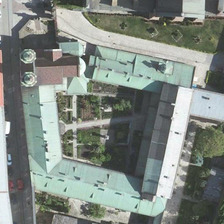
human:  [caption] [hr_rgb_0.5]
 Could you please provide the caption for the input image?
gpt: some green trees are in a church .

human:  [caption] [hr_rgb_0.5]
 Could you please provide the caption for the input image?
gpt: some green trees are in a church .

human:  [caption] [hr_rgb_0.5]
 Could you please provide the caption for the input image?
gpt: some green trees are in a church .

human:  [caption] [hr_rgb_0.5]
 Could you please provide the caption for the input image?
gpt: some green trees are in a church .

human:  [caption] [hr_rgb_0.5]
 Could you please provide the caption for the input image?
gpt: some green trees are in a church .